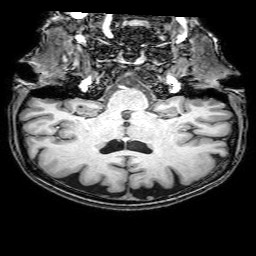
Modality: T1w
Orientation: sagittal
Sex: female
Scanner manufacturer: philips
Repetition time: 0.008208 s
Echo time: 0.00378 s